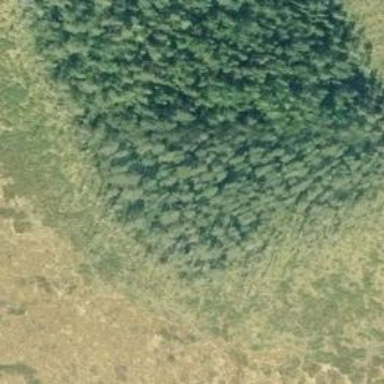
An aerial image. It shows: Evergreen needle-leaved woodland.